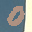
Label: 0